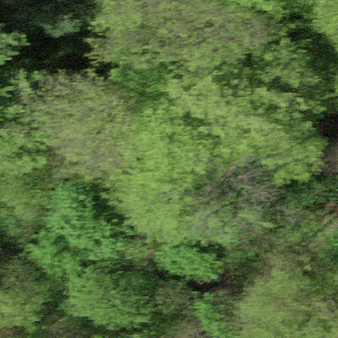
Label: other